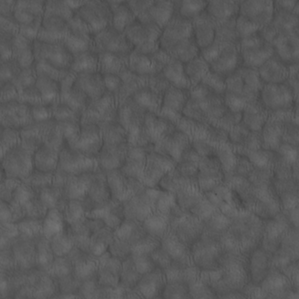
Label: non_frost